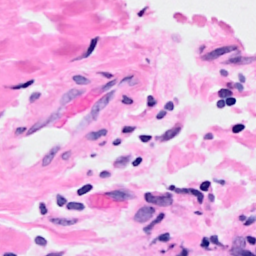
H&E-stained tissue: Breast